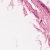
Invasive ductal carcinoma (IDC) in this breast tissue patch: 0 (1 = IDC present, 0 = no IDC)